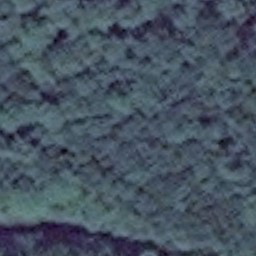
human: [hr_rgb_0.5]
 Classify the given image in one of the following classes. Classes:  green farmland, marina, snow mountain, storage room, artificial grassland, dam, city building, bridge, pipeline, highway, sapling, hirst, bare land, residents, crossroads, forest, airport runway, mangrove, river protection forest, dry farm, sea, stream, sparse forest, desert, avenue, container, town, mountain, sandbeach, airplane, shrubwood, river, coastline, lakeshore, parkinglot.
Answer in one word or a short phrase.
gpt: forest